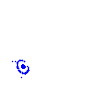
Particle: electron